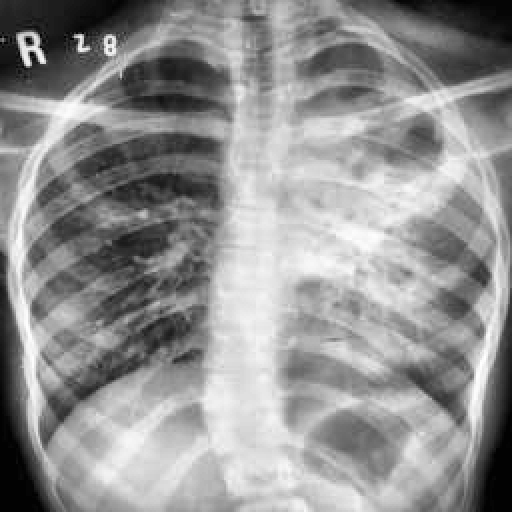
Finding: TUBERCULOSIS